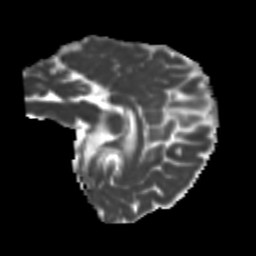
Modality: MD
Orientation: sagittal
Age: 42
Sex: male
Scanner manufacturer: siemens
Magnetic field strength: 3 T
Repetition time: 3.839 s
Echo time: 0.071 s